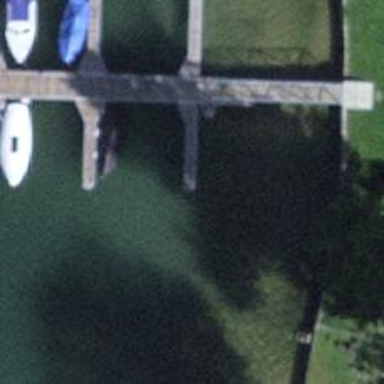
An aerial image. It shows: Man-made pier.